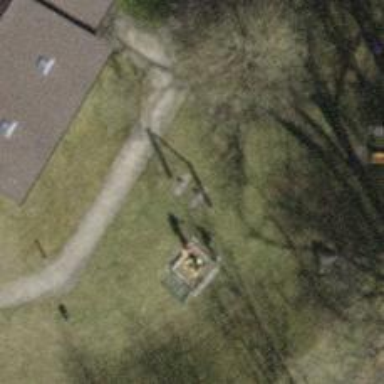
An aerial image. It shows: Playground featuring swings.